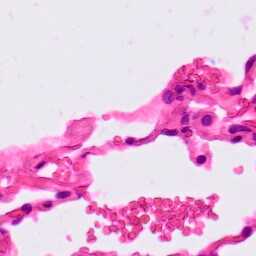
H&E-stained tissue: Lung